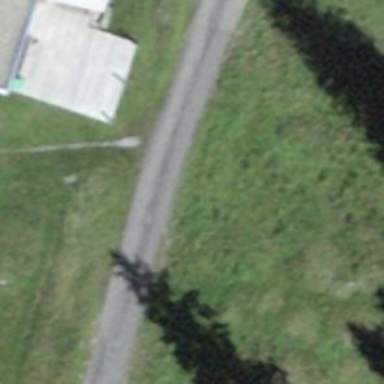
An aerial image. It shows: Intermediate downhill piste.